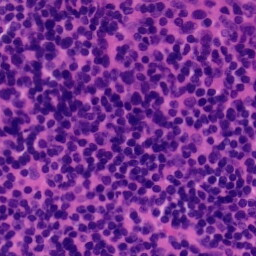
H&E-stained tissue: Tonsil